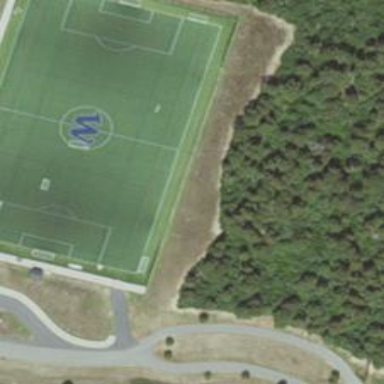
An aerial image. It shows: Soccer pitch designated for leisure and sports activities.